Question: I want to hide all phpdoc information. When I click to "-" as shown in the image below I can hide but I have to do it for each phpdoc block. Is there a way to hide all phpdoc information.

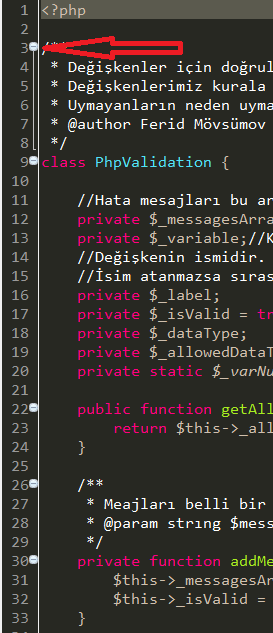
Answer: You can have it hidden by default by going to
Go to
Select to hide comments by default. You may need to change to your language (php)